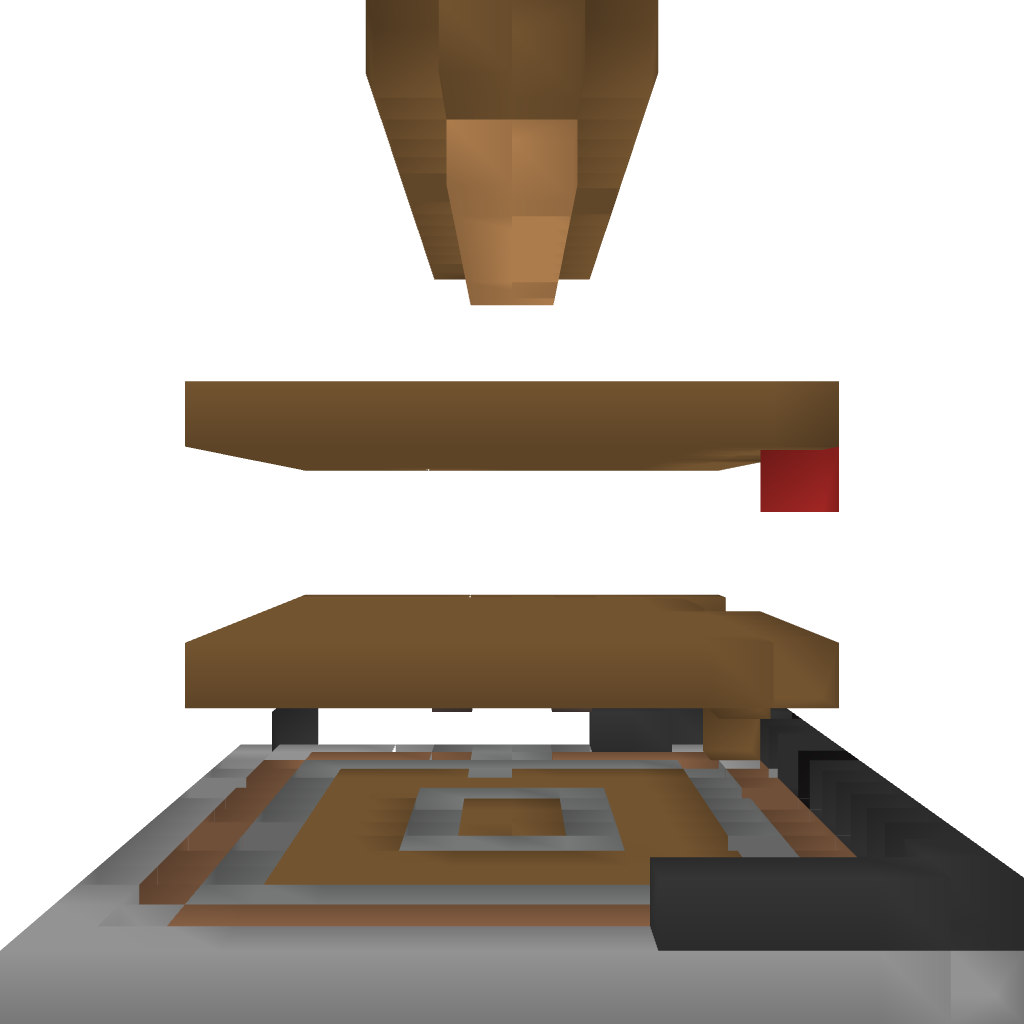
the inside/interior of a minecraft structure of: Medieval Style House IV